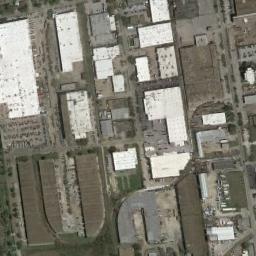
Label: industrial_area